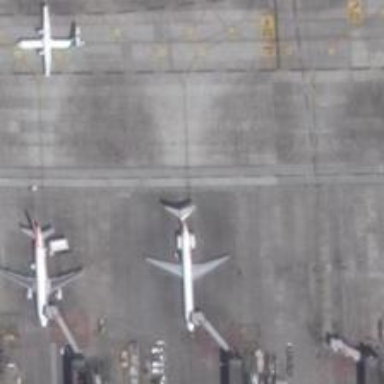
Large and small aircrafts neatly dock at every gate .